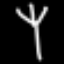
Label: fork